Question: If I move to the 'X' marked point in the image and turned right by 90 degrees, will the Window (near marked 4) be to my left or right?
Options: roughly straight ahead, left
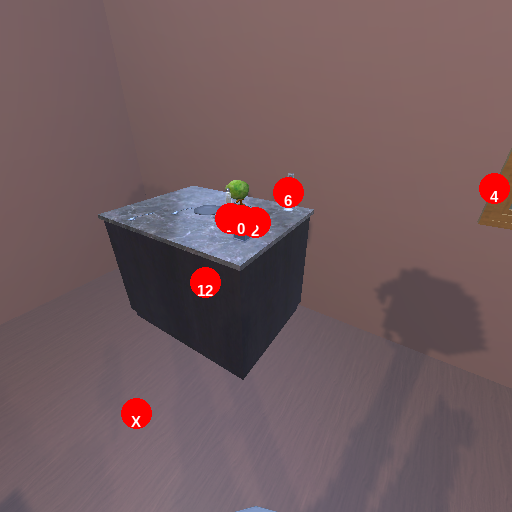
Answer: roughly straight ahead